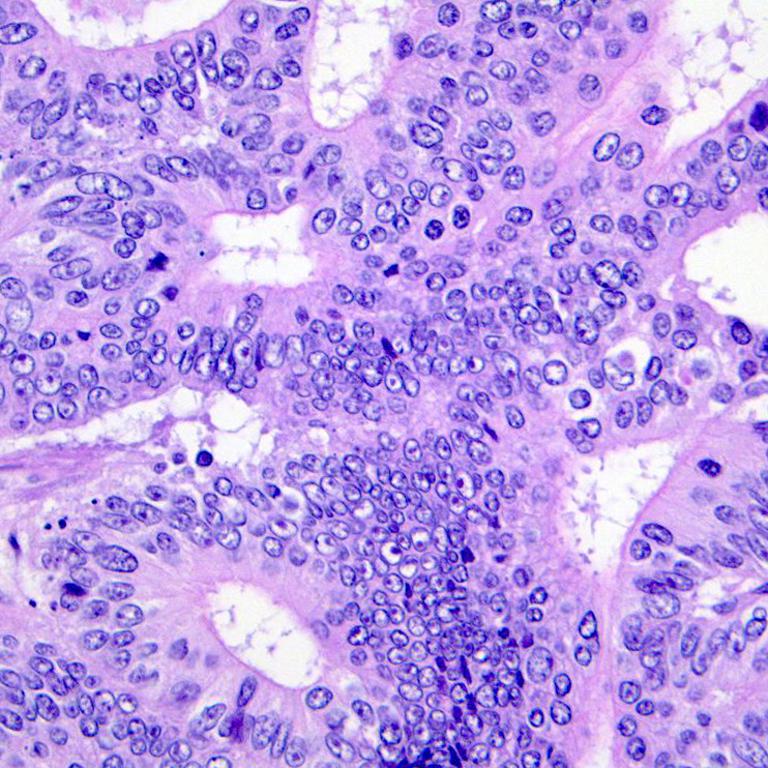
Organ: colon
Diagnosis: adenocarcinomas